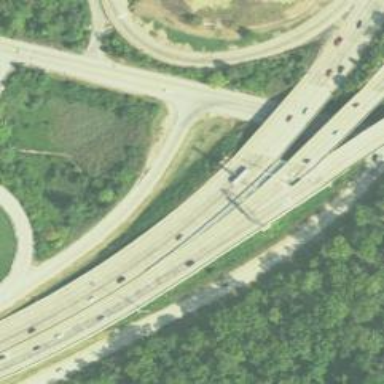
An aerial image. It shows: Motorway junction.